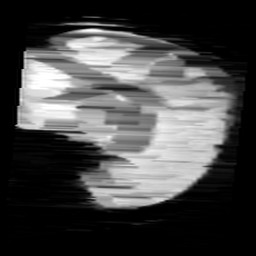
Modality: minIP
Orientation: sagittal
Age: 11
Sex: female
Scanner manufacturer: siemens
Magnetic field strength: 3 T
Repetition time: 0.027 s
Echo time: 0.02 s